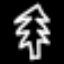
Label: palm tree